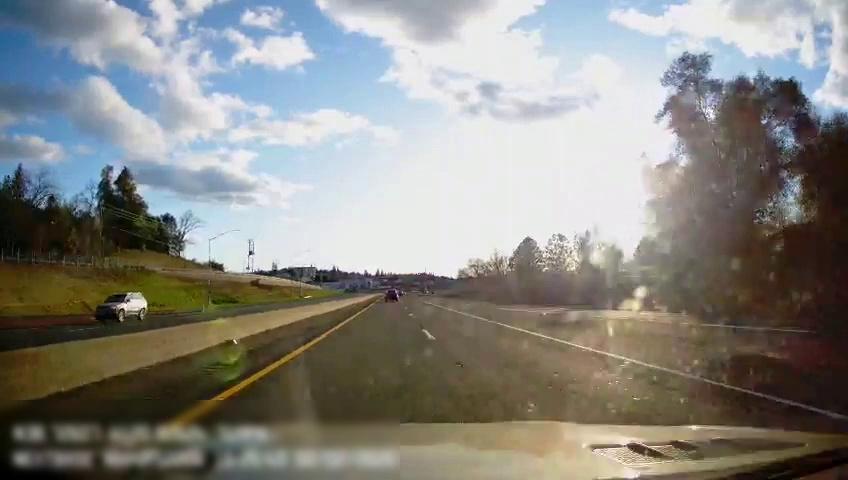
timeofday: Day
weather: Sunny
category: Drivable Space
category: Drivable Space
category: Vehicles | SUV
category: Vehicles | SUV
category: Lanes | Current Lane
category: Lanes | Alternate Lane
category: Lanes | Current Lane